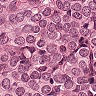
Metastatic tissue present: yes